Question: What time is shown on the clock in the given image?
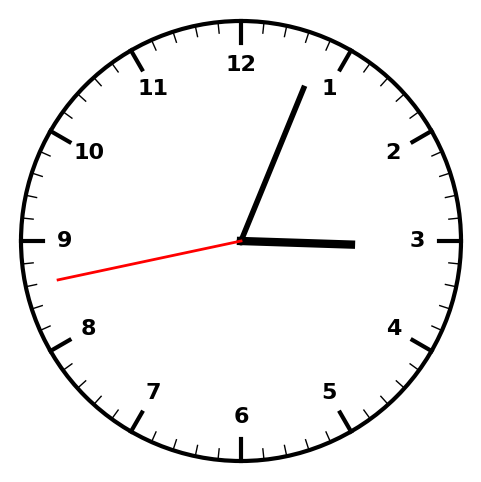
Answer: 03:03:43